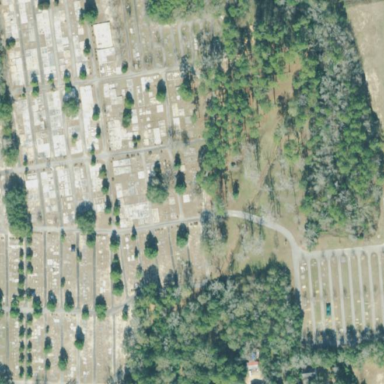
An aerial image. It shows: Cemetery.